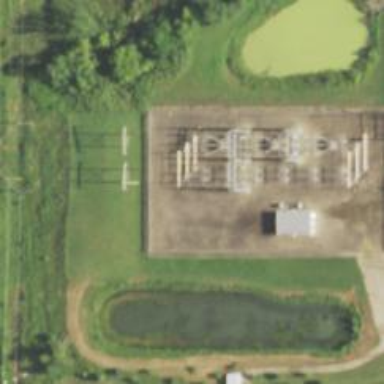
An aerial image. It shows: H-frame power tower with distinctive design.